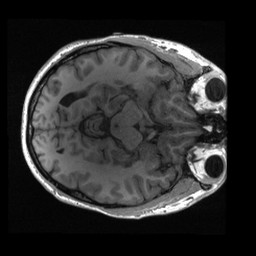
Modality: T1w
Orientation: axial
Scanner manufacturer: siemens
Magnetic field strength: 3 T
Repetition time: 2.3 s
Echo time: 0.00285 s